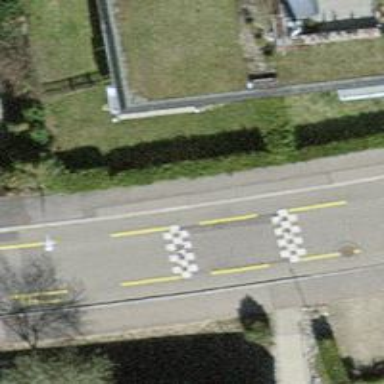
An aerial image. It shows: Traffic calming cushion.